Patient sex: M
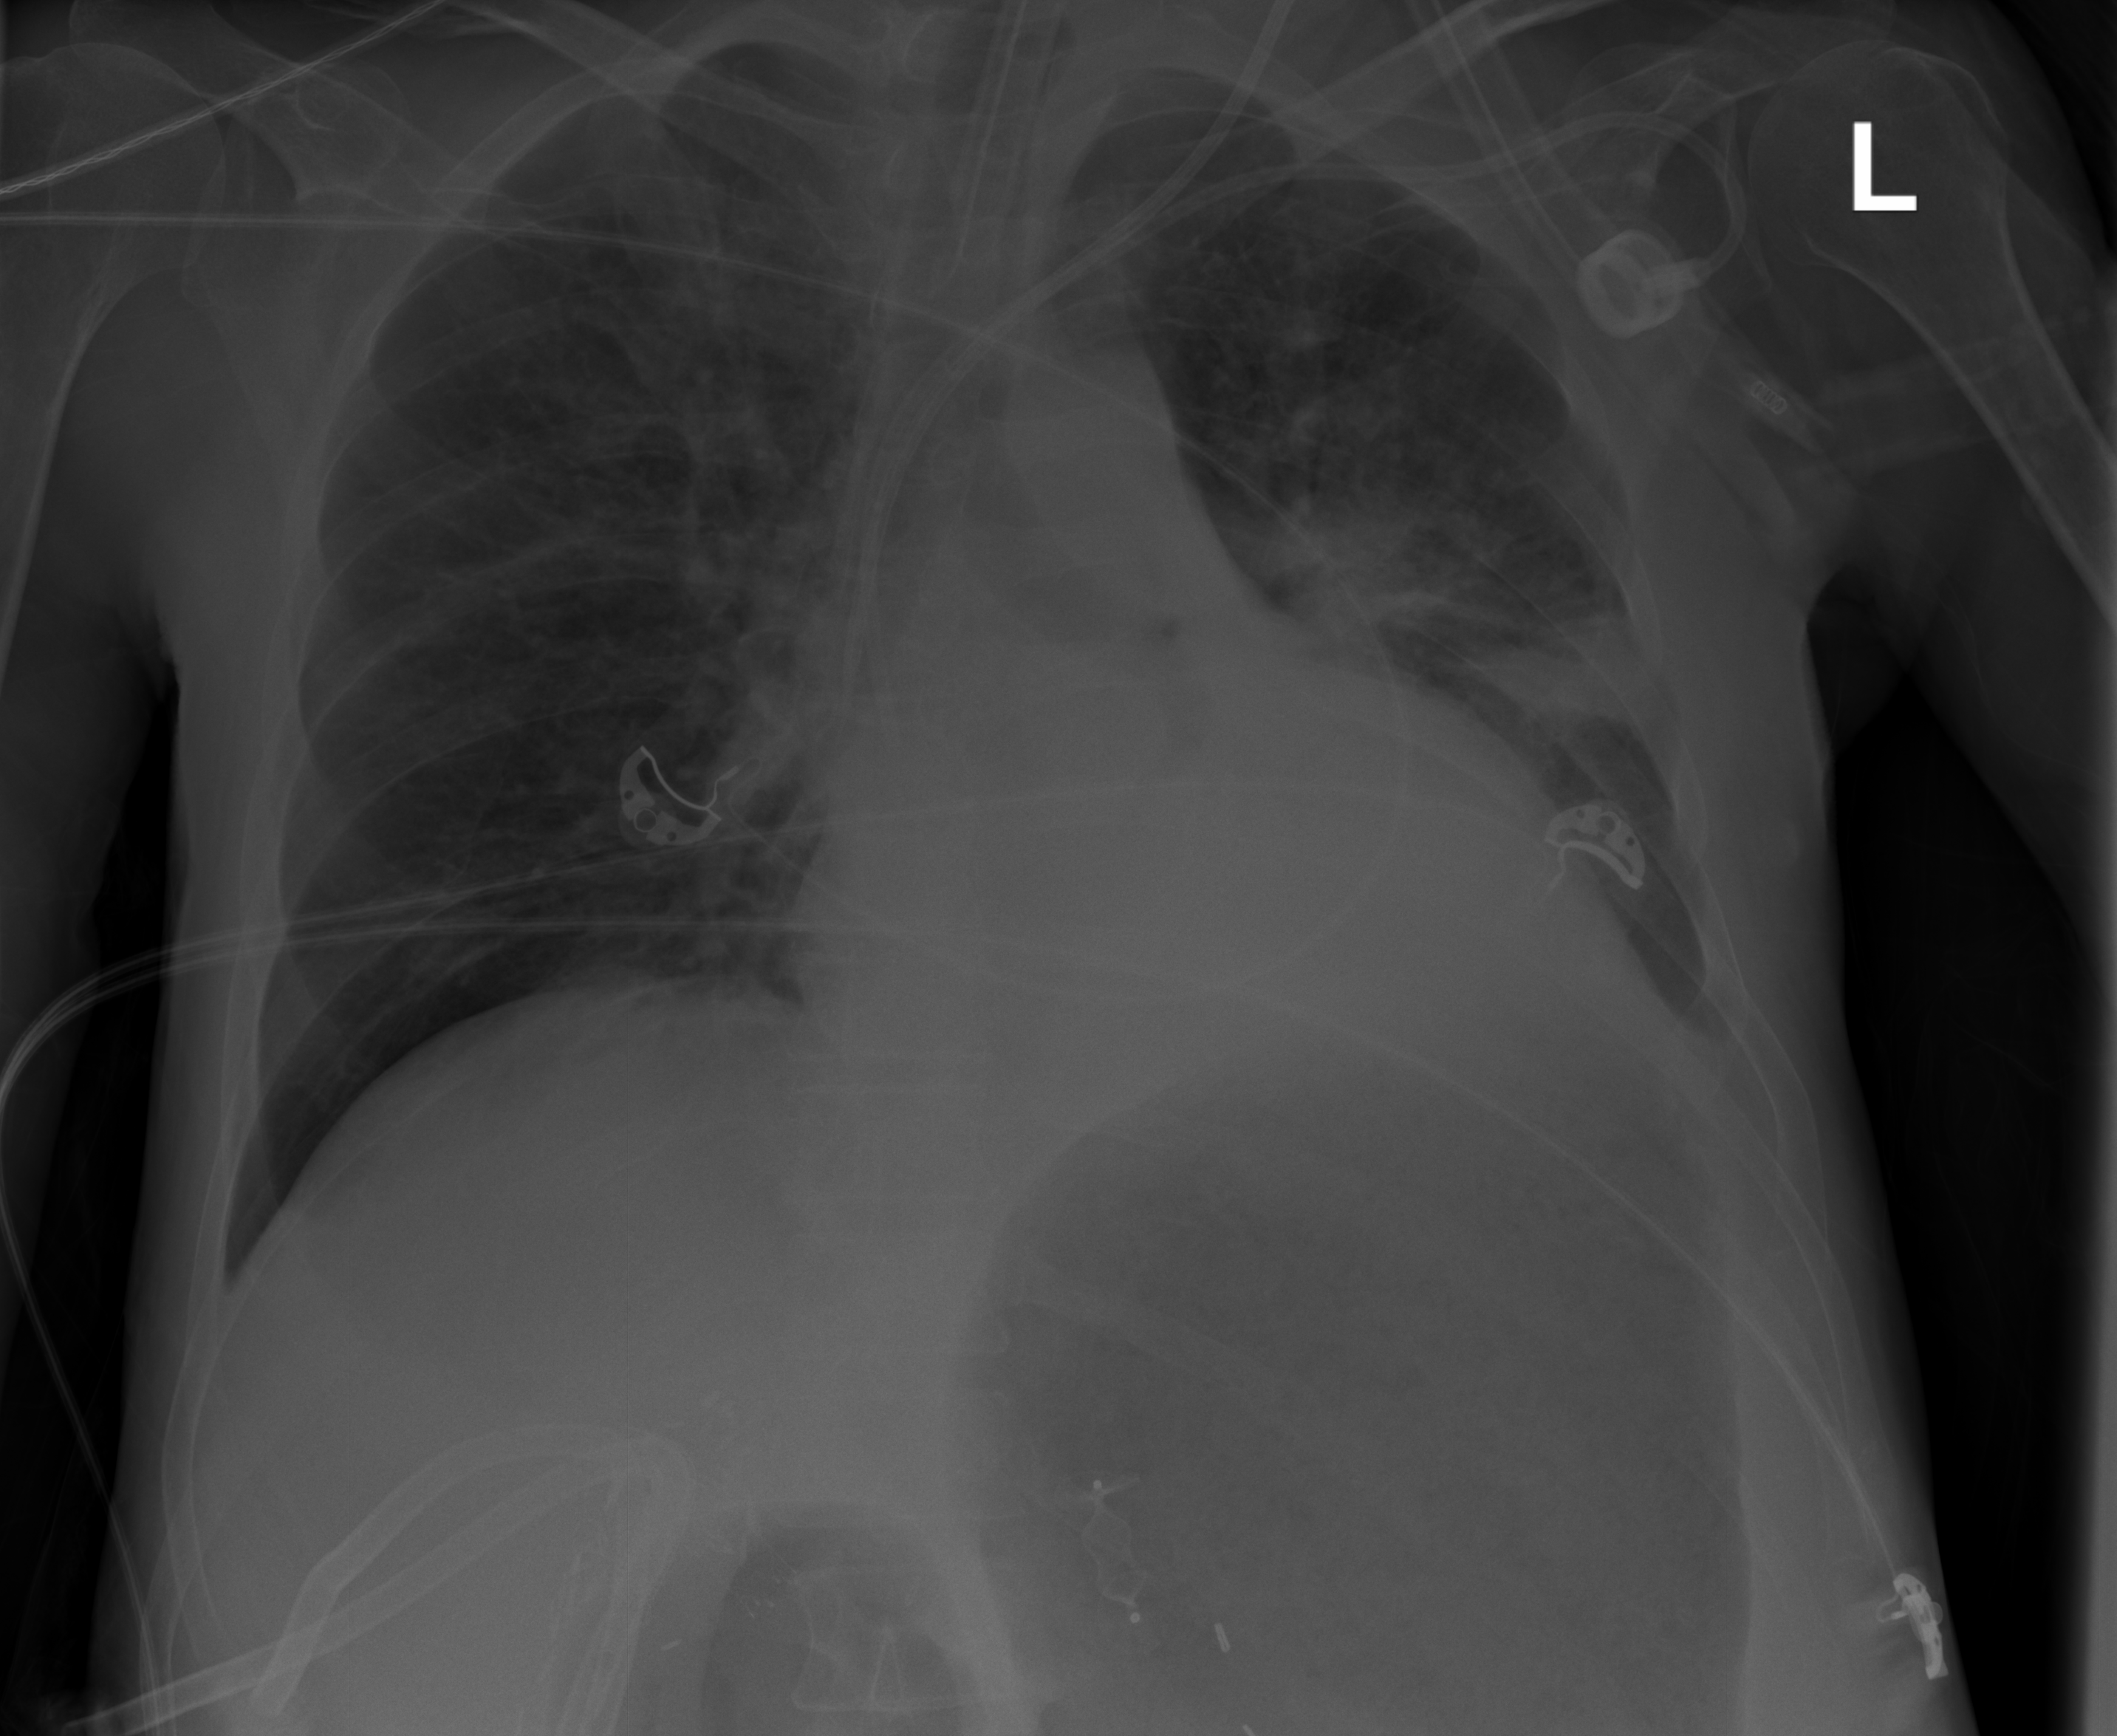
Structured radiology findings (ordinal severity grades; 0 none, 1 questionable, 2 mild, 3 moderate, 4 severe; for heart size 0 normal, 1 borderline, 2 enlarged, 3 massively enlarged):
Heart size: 2
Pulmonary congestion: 0
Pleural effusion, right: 0
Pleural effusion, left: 2
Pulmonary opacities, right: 0
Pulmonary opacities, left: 2
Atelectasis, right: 0
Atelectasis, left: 3